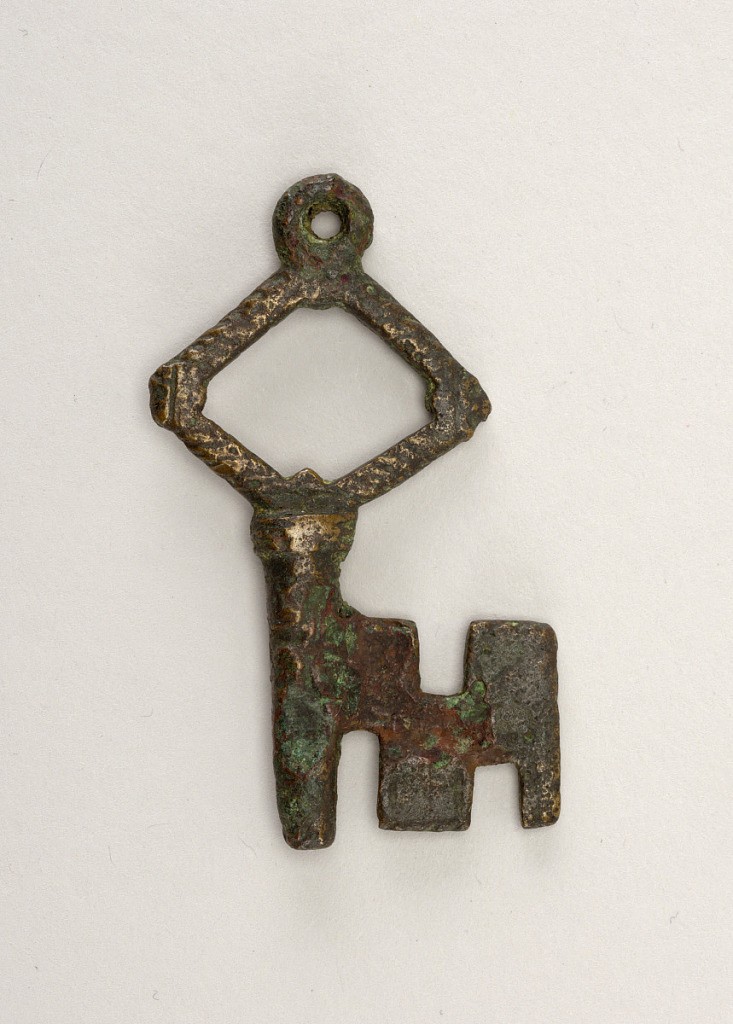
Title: Key
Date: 14th–15th century
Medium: Cast bronze
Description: Short bronze key with lozenge-shaped bow with perpendicular hatch marks studding the perimeter. Short shaft topped by circular loop for connection to a keychain. Joined to geometric bit by thick bronze band. Overall the object shows signs of oxidation and patination, with polished bronze intermingling with flat, rust, and green tones.